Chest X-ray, AP view. Patient: 24 years old, sex F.
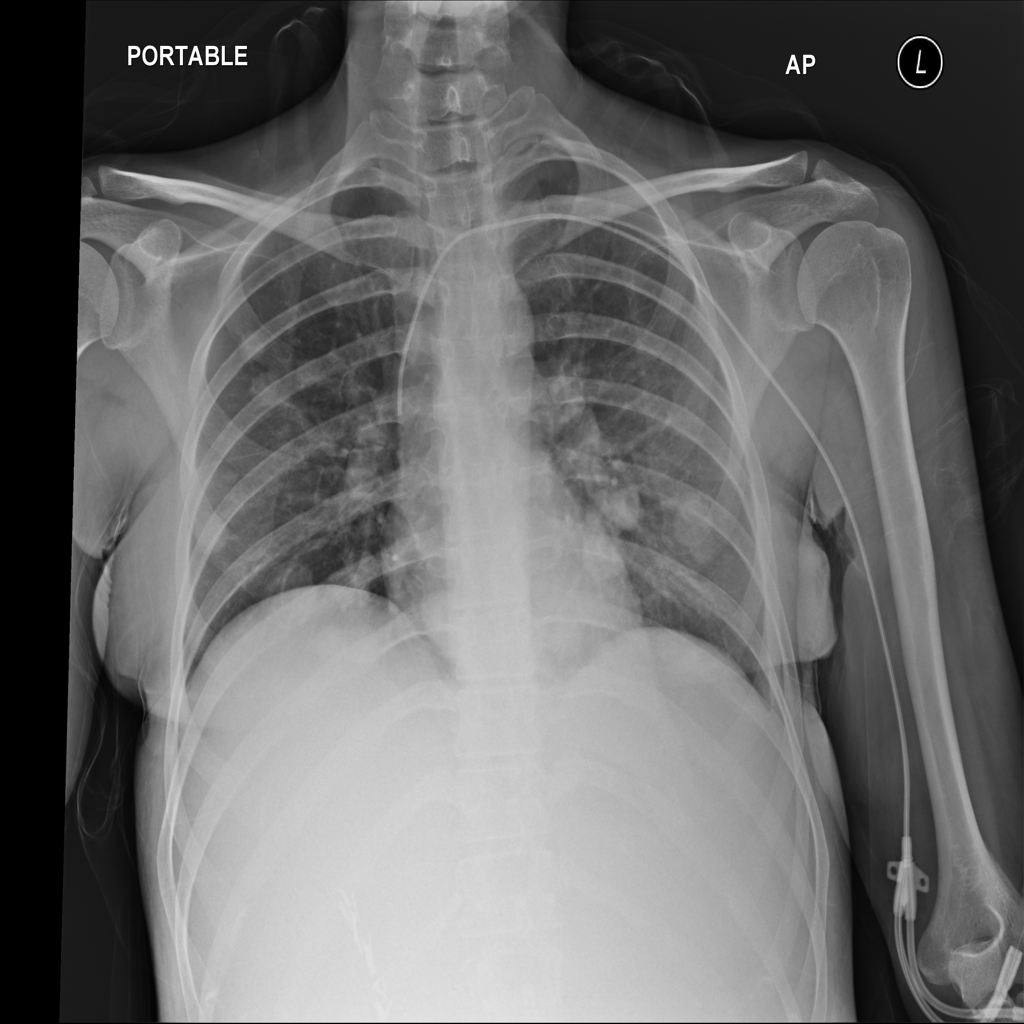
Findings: Nodule